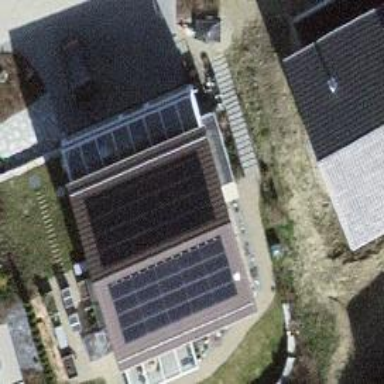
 consisting of solar photovoltaic panels."